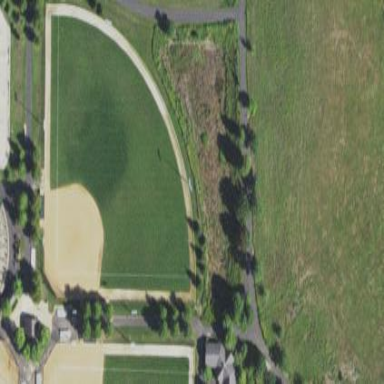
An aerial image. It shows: Baseball pitch for leisure and sports activities.